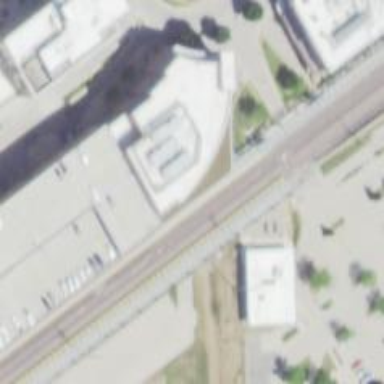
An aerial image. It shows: Train station building.